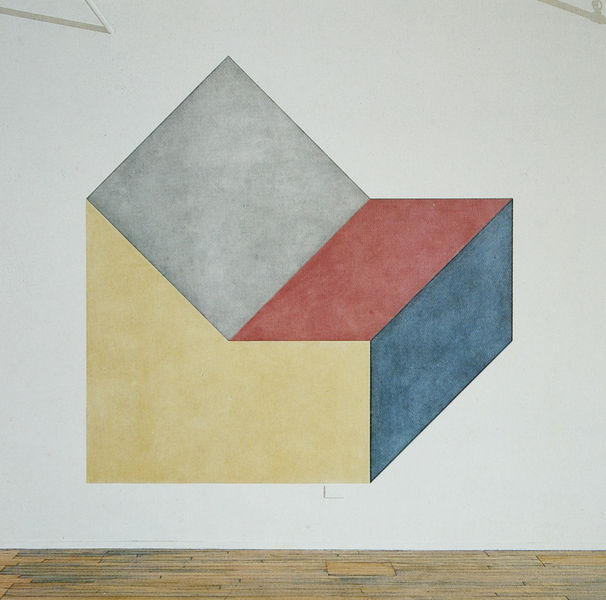
Titel: Installation Residence of George Hritz and Suzan Courtney New York - Isometric figure
Künstler: Sol Lewitt
Standort: New York
Institution: Privatsammlung
Schlagwörter: blau, körper, ocker, rot, figur, perspektive, geometrisch, wandbild, lewitt, isometrie